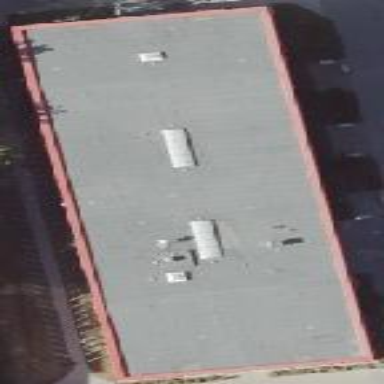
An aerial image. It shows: School building with flat roof.